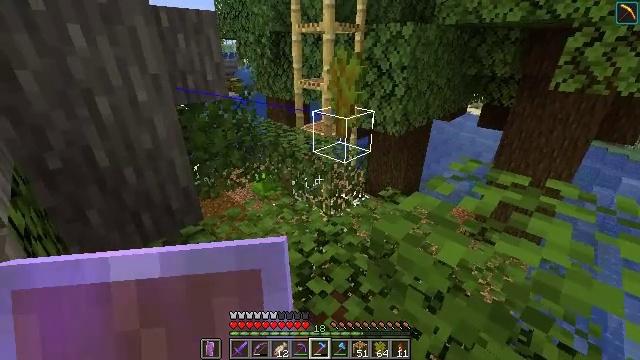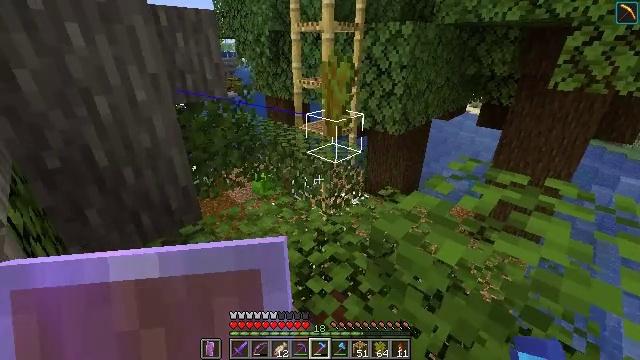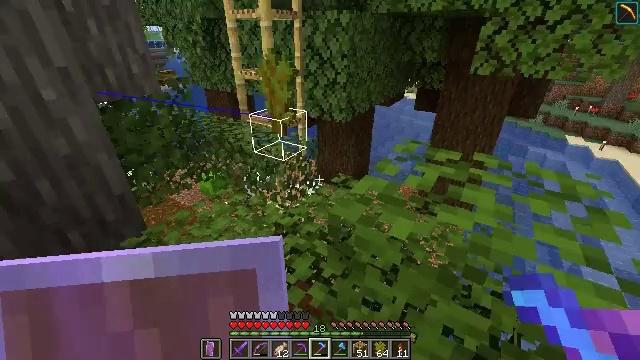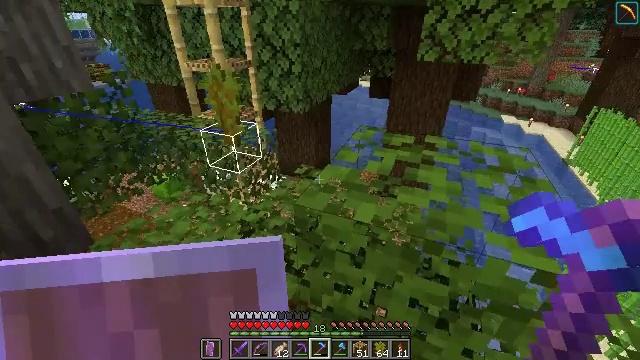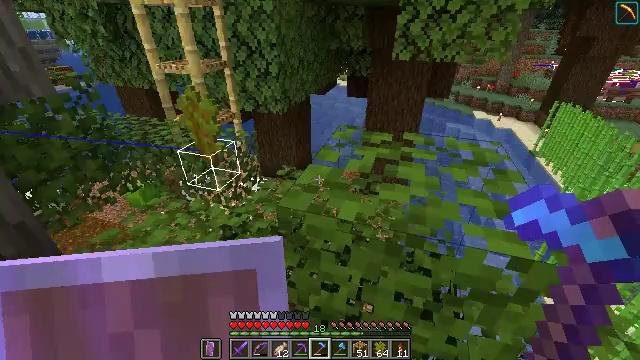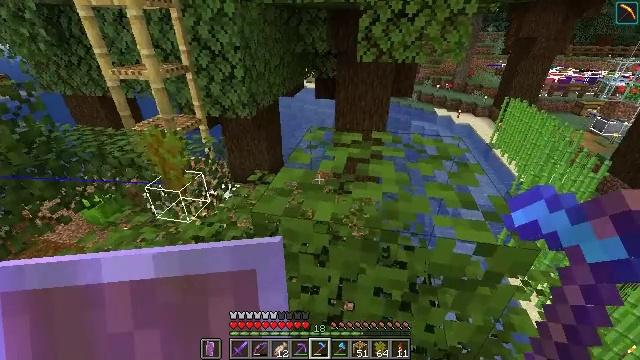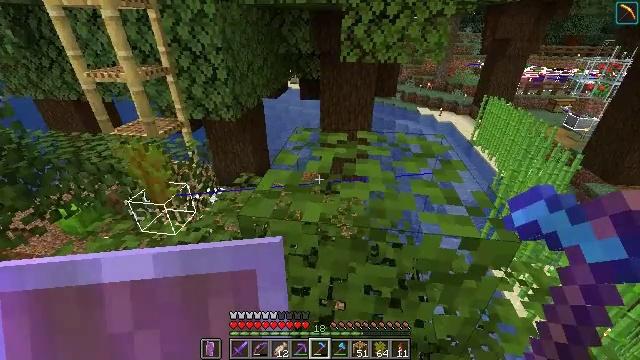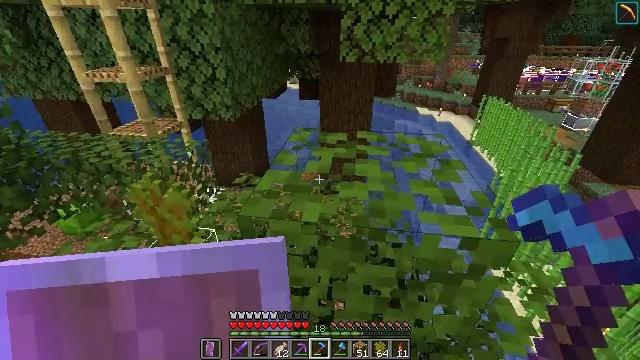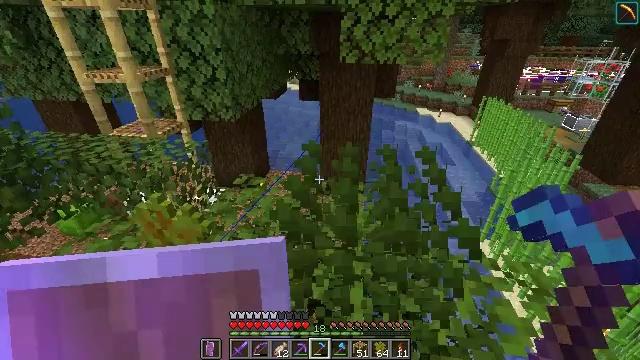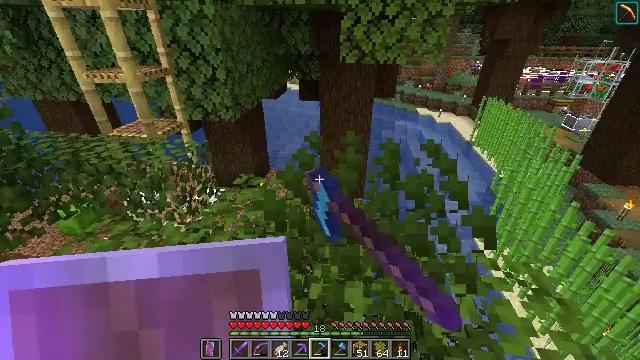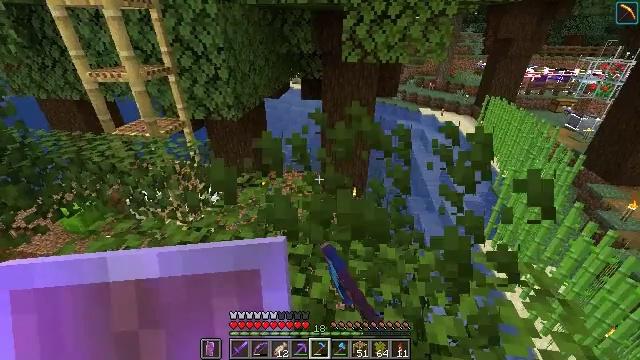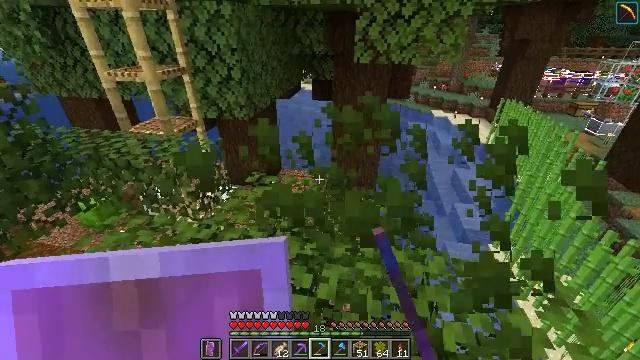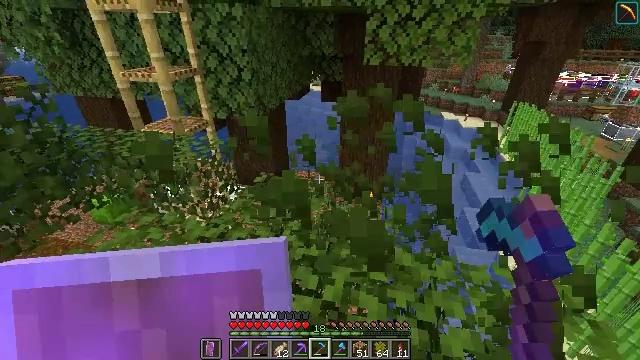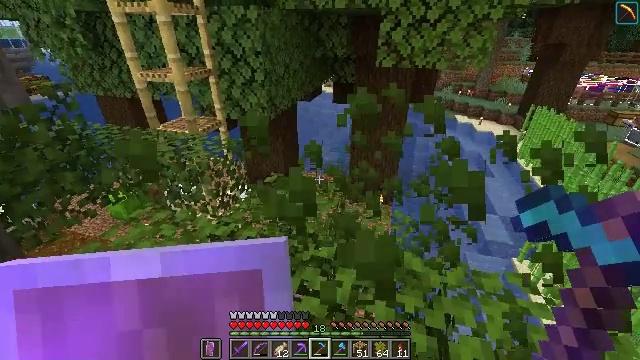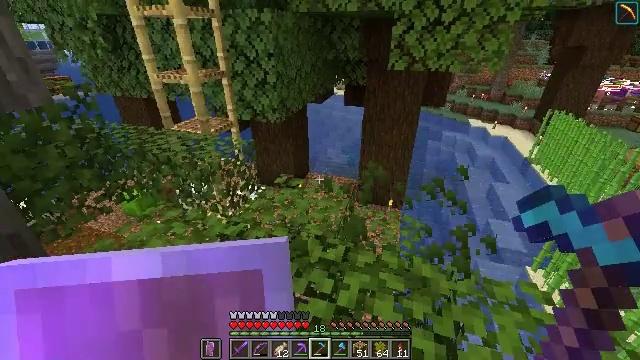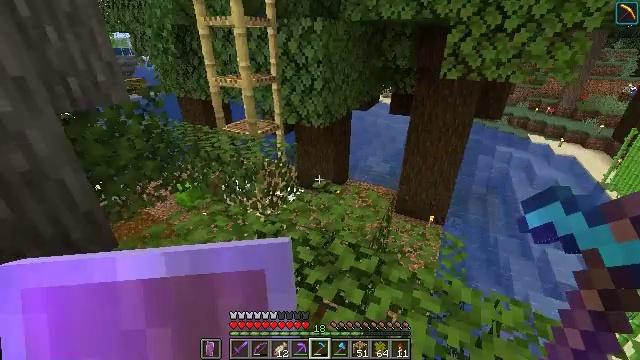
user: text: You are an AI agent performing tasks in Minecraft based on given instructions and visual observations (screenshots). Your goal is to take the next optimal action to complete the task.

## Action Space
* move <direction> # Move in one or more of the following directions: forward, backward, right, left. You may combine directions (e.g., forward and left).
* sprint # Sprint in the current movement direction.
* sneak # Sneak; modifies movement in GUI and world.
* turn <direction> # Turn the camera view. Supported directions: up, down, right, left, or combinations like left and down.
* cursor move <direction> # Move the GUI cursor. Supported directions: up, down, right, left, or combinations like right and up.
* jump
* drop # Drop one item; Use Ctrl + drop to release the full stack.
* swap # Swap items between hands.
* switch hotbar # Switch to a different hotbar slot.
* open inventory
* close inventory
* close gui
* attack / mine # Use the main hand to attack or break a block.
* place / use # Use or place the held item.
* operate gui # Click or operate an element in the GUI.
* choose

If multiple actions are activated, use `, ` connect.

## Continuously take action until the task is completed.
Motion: motion action
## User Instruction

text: Gather acacia leaves by breaking them.
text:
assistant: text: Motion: no_op
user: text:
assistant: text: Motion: turn right and down
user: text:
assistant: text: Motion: turn right and down
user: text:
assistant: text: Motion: turn right
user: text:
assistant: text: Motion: turn right
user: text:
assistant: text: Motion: turn right
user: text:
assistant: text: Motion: no_op
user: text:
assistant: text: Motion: attack / mine
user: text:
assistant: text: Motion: attack / mine
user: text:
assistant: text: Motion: attack / mine
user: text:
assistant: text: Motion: turn left
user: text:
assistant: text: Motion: turn left
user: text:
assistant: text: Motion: turn left
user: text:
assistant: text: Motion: turn left
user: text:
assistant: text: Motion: turn left and up
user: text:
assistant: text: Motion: move forward, turn left and up
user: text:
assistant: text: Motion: move forward, turn left and up
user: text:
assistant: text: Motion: move forward, turn left
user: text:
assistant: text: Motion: move forward, turn left
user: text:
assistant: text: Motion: turn left
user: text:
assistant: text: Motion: turn left
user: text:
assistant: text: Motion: no_op
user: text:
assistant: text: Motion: no_op
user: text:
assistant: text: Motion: no_op
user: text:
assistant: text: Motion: no_op
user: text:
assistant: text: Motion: no_op
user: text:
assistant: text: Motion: turn right
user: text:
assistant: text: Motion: turn right
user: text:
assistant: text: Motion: no_op
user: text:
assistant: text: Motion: no_op